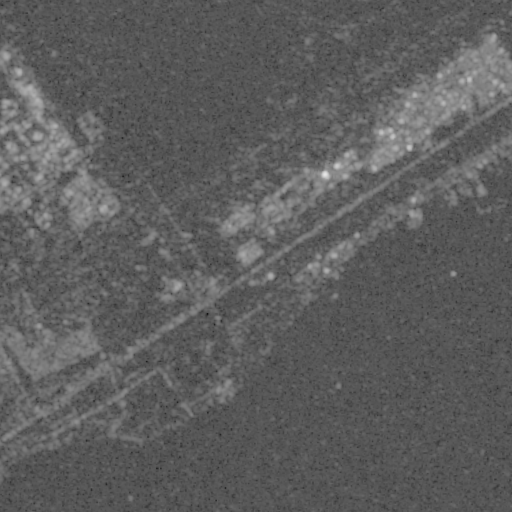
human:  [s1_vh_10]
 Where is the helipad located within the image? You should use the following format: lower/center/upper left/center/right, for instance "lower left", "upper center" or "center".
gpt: The helipad is located in the center left of the image.
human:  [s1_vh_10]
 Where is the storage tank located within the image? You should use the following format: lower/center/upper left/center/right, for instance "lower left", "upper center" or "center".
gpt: The storage tank is located in the upper left of the image.
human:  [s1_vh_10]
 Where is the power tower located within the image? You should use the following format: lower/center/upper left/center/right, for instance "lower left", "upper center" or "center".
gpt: There is no power tower in the image.

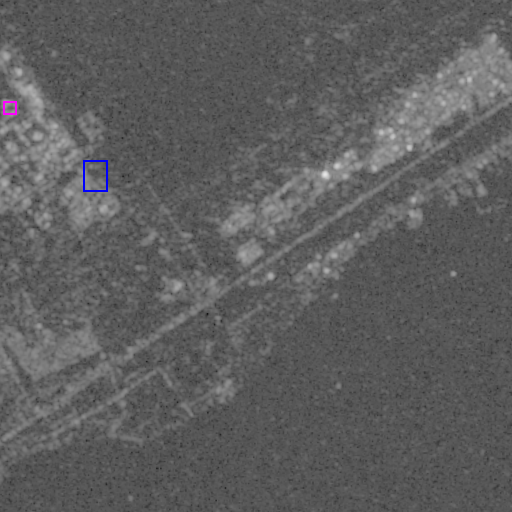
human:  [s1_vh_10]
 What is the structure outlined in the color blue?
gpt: The structure outlined in blue is a parking lot.
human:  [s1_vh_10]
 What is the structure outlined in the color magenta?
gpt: The structure outlined in magenta is a storage tank.
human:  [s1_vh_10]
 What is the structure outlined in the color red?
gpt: There is no red outline.